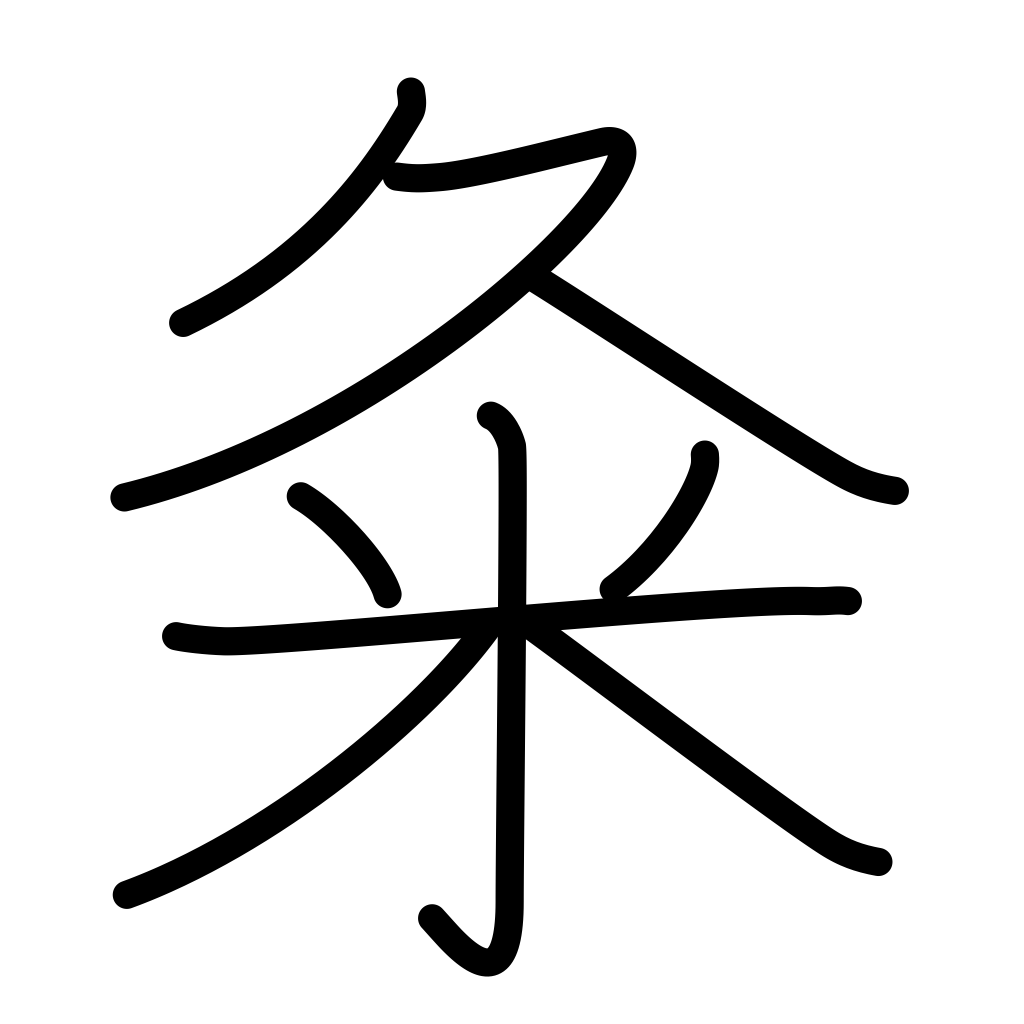
Meaning: used in proper names